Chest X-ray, PA view. Patient: 45 years old, sex M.
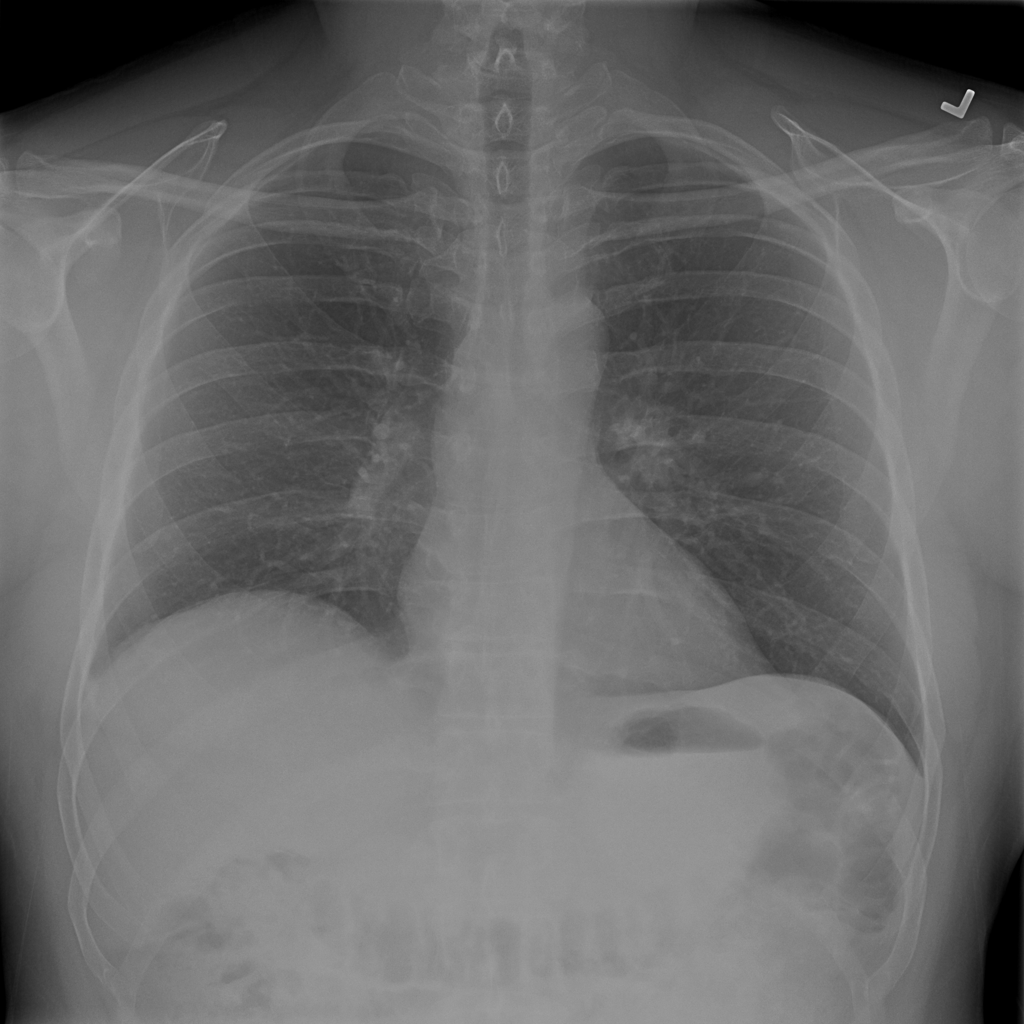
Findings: No Finding